Field crop: maize
Growth stage: 2
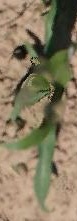
Species: maize